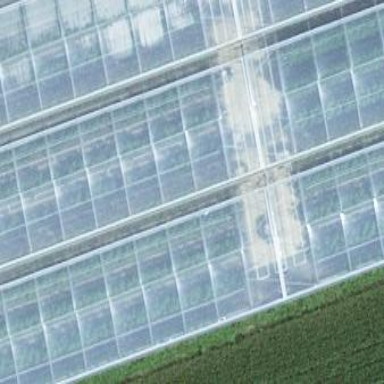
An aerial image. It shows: Greenhouse.